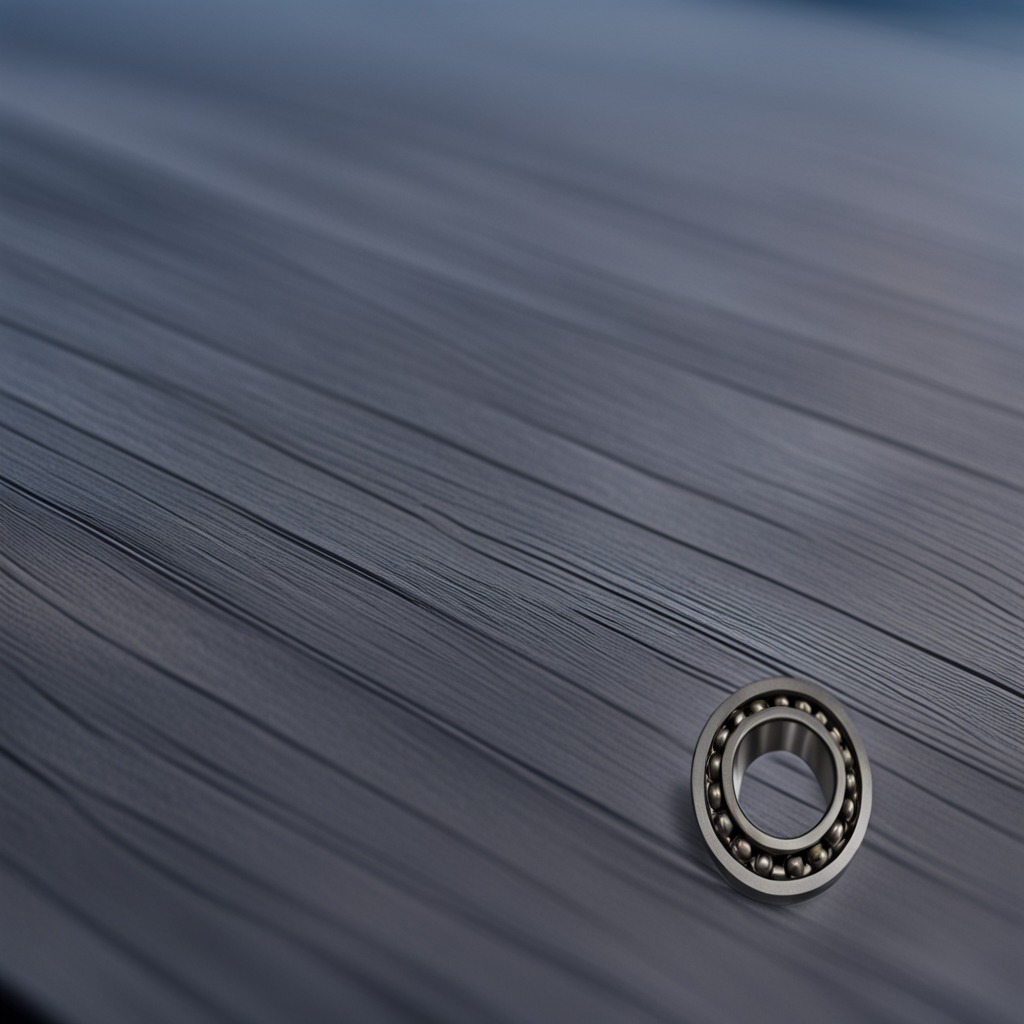
A metal ball bearing is lying on a table with faint burn marks in a small garage at twilight.